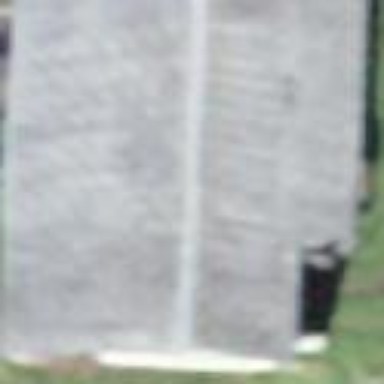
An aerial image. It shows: Farm auxiliary building.